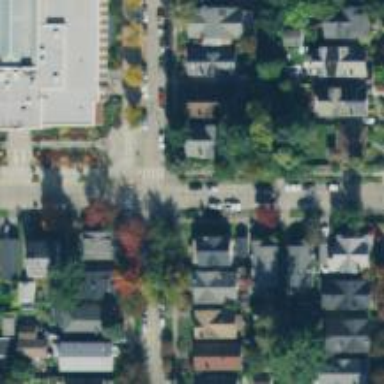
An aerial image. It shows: Residential road with separate sidewalk.